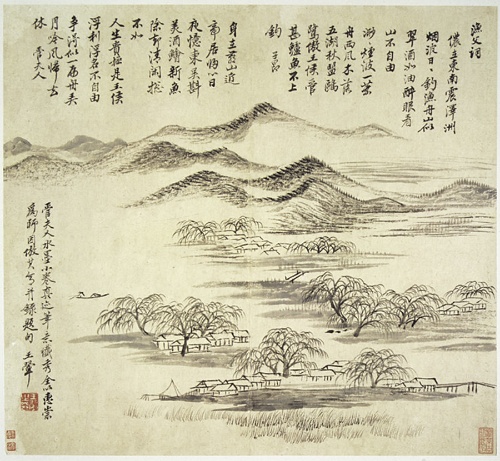
Title: 王翬、楊晉、顧昉、王雲、徐玫 仿古山水圖 冊 紙本|Landscapes after old masters
Artist: Wang Hui|Yang Jin|Gu Fang|Xu Mei|Wang Yun
Artist bio: Chinese, 1632–1717|Chinese, 1644–1728|Chinese, active ca. 1690–1720|Chinese, active ca. 1690–1722|Chinese, 1652–after 1735
Date: dated 1692
Object type: Album
Classification: Paintings
Medium: Album of sixteen leaves; ink and color on paper
Culture: China
Period: Qing dynasty (1644–1911)
Dimensions: Image (each leaf): 11 x 12 1/8 in. (27.9 x 30.8 cm)
Department: Asian Art
Credit line: Gift of Marie-Hélène and Guy A. Weill, 2000
Accession year: 2000
Repository: Metropolitan Museum of Art, New York, NY
Tags: Mountains|Landscapes